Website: walmart
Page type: billing-address
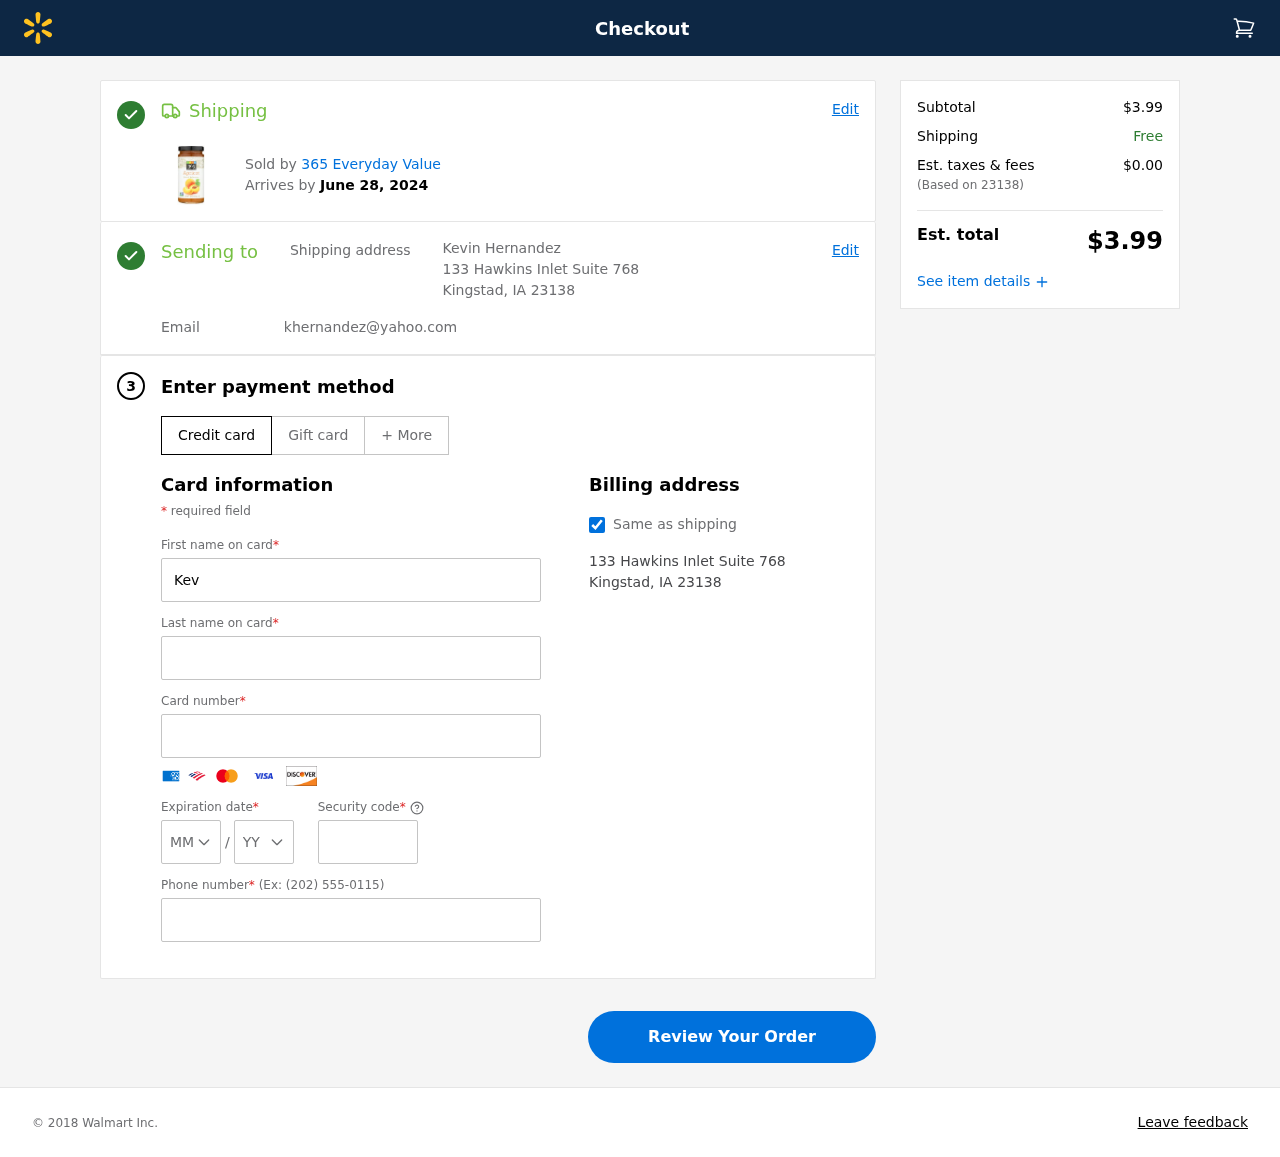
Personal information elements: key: PII_CARD_CVV
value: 267
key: PII_CARD_EXPIRY_MONTH
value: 11
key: PII_CARD_EXPIRY_YEAR
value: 27
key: PII_CARD_NUMBER
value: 4306 4986 6696 0116
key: PII_CITY_STATE_ZIP
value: Kingstad, IA 23138
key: PII_EMAIL
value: khernandez@yahoo.com
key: PII_FIRSTNAME
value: Kevin
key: PII_FULLNAME
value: Kevin Hernandez
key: PII_LASTNAME
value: Hernandez
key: PII_PHONE
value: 9073670269
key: PII_POSTCODE
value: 23138
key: PII_STREET
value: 133 Hawkins Inlet Suite 768
Product elements: key: PRODUCT1_BRAND
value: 365 Everyday Value
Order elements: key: ORDER_DELIVERY_DATE
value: June 28, 2024
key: ORDER_SUBTOTAL
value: $3.99
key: ORDER_TAX
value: $0.00
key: ORDER_TOTAL
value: $3.99